Question: I have a graph like this:

And I implemented graph array like this:
'''
G[i][j][k]
'''
'K'has only 4 cells and it shows whether the vertex is connected to its four neighbor vertices or not. For example for:
'''
G[1][1][0] = 0
G[1][1][1] = 1
G[1][1][2] = 1
G[1][1][3] = 0
'''
It shows that the vertex(1, 1) is connected to 2 vertices.
I know the Floyd Warshall algorithm for normal types of graphs.
Thank.
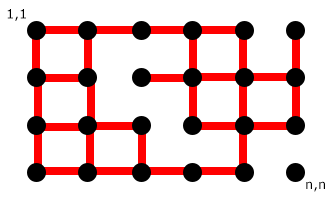
Answer: Floyd-Warshall algorithm would be very inefficient for such a sparse graph. The graph is sparse because every vertex connected to no more than 4 other vertices. In a dense graph a vertex can be connected to up to N-1 other vertices, where N is the number of vertices in the graph. That is where Floyd-Warshall algorithm would be more or less efficient, but still, if you don't need shortest paths between each pair of vertices or finding negative-length cycles, consider using priority queue for finding the shortest path between a source and all other vertices: <URL>.
If you still want Floyd-Warshall algorithm for your grid, here it is. Consider the grid is 'N' by 'M', with 1-based indexing so that the maximal entry in the grid is 'G[N][M][...]'. Then Floyd-Warshall algorithm would be:
'''
// edge offsets
const int offs[4][2] = {
{-1, 0}, {0, 1}, {1, 0}, {0, -1}
};
const int INF_DIST = 1e9;
int D[N+1][M+1][N+1][M+1];
//// Initialize weights to infinity
// For each source row and column (i,j)
for(int i=1; i<=N; i++) {
for(int j=1; j<=M; j++) {
// For each destination row and column (k,l)
for(int k=1; k<=N; k++) {
for(int l=1; l<=M; l++) {
D[i][j][k][l] = INF_DIST;
}
}
}
}
//// Mark edges of the graph
// For each row
for(int i=1; i<=N; i++) {
// For each column
for(int j=1; j<=M; j++) {
// For each of the directions: up(k=0), right(k=1), down(k=2) and left(k=3)
for(int k=0; k<=3; k++) {
if(G[i][j][k] == 0) {
// Don't add this edge to the distance matrix
// if the edge is not in the grid graph
continue;
}
// Calculate (r, c) as the coordinates of the vertex one step
// in the direction k
int r = i + offs[k][0];
int c = j + offs[k][1];
if(1<=r && r <= N && 1<=c && c<=M) {
// Only add the edge (if exists) in case (r, c) is within the grid
D[i][j][r][c] = G[i][j][k];
}
}
}
}
//// Find shortest paths between each pair of vertices
// For each intermediate vertex (k,l)
for(k=1; k<=N; k++) {
for(l=1; l<=M; l++) {
// For each source vertex (i,j)
for(int i=1; i<=N; i++) {
for(int j=1; j<=M; j++) {
// For each destination vertex (r,c)
for(int r=1; r<=N; r++) {
for(int c=1; c<=M; c++) {
// Apply the triangle rule
int alternative = D[i][j][k][l] + D[k][l][r][c];
if(alternative < D[i][j][r][c]) {
D[i][j][r][c] = alternative;
}
}
}
}
}
}
}
'''